Question: I'm having a problem with the "glDrawElements" function in OpenGL. When drawing the model with the function I'm seeing artifacts:

I didn't add any light or texture.
I wrote a class with C++:
'''
//The obj-catcher.h
//Just ignore the Chinese in the code....
#include <gl\glut.h>
#include <gl\glaux.h>
#include"stdlib.h"
#include"string.h"
#include"cstdio"
#include"math.h"
#include"time.h"
#define MAX_LINE_LENGTH 1024 //ac!|a,2a$?aPaeDa e?ao|
AUX_RGBImageRec *LoadBMP(char *Filename) // Loads A Bitmap Image
{
FILE *File=NULL; // File Handle
if (!Filename) // Make Sure A Filename Was Given
{
return NULL; // If Not Return NULL
}
File=fopen(Filename,"r"); // Check To See If The File Exists
if (File) // Does The File Exist?
{
fclose(File); // Close The Handle
return auxDIBImageLoad(Filename); // Load The Bitmap And Return A Pointer
}
return NULL; // If Load Failed Return NULL
}
int LoadGLTextures(int num,char *dir,unsigned int * texture) // Load Bitmaps And Convert To Textures a e 1/2 1/2ca 3/4aaae 1/2ae-2ca1
{
int Status=FALSE; // Status Indicator
AUX_RGBImageRec *TextureImage[1]; // Create Storage Space For The Texture
memset(TextureImage,0,sizeof(TextureImage)); // Set The Pointer To NULL
// Load The Bitmap, Check For Errors, If Bitmap's Not Found Quit
if (TextureImage[0]=LoadBMP(dir))
{
Status=TRUE; // Set The Status To TRUE
glGenTextures(1, &texture[num]); // Create The Texture
// Typical Texture Generation Using Data From The Bitmap
glBindTexture(GL_TEXTURE_2D, texture[num]);
glTexImage2D(GL_TEXTURE_2D, 0, 3, TextureImage[0]->sizeX, TextureImage[0]->sizeY, 0, GL_RGB, GL_UNSIGNED_BYTE, TextureImage[0]->data);
glTexParameteri(GL_TEXTURE_2D,GL_TEXTURE_MIN_FILTER,GL_LINEAR);
glTexParameteri(GL_TEXTURE_2D,GL_TEXTURE_MAG_FILTER,GL_NEAREST);
}
if (TextureImage[0]) // If Texture Exists
{
if (TextureImage[0]->data) // If Texture Image Exists
free(TextureImage[0]->data); // Free The Texture Image Memory
free(TextureImage[0]); // Free The Image Structure
}
return Status; // Return The Status
}
typedef struct vertex
{
GLfloat pos[3];//a 3/4ae!!ae-x,y,z
}vertex;
typedef struct vertexnormals
{
GLfloat io[3];
}vertexnormals;
typedef struct texturecoords
{
GLfloat io[3];
}texturecoords;
typedef struct vertexindex
{
unsigned int Vertex[3];
}vertexindex;
bool fco(FILE *file)
{
if(fclose(file)!=0)
{
perror("fclose");
exit(EXIT_FAILURE);
}
return true;
}
bool getSurface(char *src,vertexindex &vindex)//get surface
{
if(src[0]!='f'||src[1]!=' ') return false;
int i;
int result=0;
for(i=1;i==' ';i++);i++;
for(;;i++)
{
if(src[i]==' ') break;
if(src[i]=='/')
break;
else
{
result*=10;
result+=src[i]-48;
}
}
vindex.Vertex[0]=result-1;
for(;;i++) if(src[i]==' ') break;
for(;i==' ';i++);i++;
result=0;
for(;;i++)
{
if(src[i]==' ') break;
if(src[i]=='/') break;
else
{
result*=10;
result+=src[i]-48;
}
}
vindex.Vertex[1]=result-1;
for(;;i++) if(src[i]==' ') break;
for(;i==' ';i++);i++;
result=0;
for(;;i++)
{
if(src[i]==' '||src[i]==''||src[i]=='
') break;
if(src[i]=='/')
break;
else
{
result*=10;
result+=src[i]-48;
}
}
vindex.Vertex[2]=result-1;
return true;
}
bool getVertex(char *src,vertex &dir)//some shit in here|add:->the shit is done
{
int i;
bool flag[3];
bool pc[3];
double result=0;
int db=0;
bool floa;
memset(flag,0,sizeof(flag));//aeY=ac1aae a®️aeDu a$?ae
memset(pc,0,sizeof(pc));//aePSe'a$?ae
if(src[0]!='v'||src[1]!=' ')
return false;
else
{
floa=false;
for(i=1;src[i+1]==' ';i++);i++;//ae 3/4adegva1aDi a,a,aaedegae®️a 1/2c 1/2®️
for(;;i++)
{
if(src[i]=='
'||src[i]=='') return false;
if(src[i]==' ')
break;
if(src[i]=='-')
pc[0]=true;
if(src[i]<=57&&src[i]>=48)
{
if(!floa)
{
result*=10;
result+=src[i]-48;
}
else
{
result+=(src[i]-48)*pow(10.0,--db);
}
}
else
{
if(src[i]=='.') floa=true;
}
}
if(pc[0]) result=-result;
dir.pos[0]=result;
for(;src[i+1]==' ';i++);i++;//ae 3/4adegc!!a,a,aaedegae®️a1aDi aoa,aaedegae®️a 1/2c 1/2®️
floa=false;
db=0;
result=0;
for(;;i++)
{
if(src[i]=='
'||src[i]=='') return false;
if(src[i]==' ')
break;
if(src[i]=='-')
pc[1]=true;
if(src[i]<=57&&src[i]>=48)
{
if(!floa)
{
result*=10;
result+=src[i]-48;
}
else
{
result+=(src[i]-48)*pow(10.0,--db);
}
}
else
{
if(src[i]=='.') floa=true;
}
}
if(pc[1]) result=-result;
dir.pos[1]=result;
for(;src[i+1]==' ';i++);i++;//ae 3/4adegc!!a,a,aaedegae®️a1aDi aoa,aaedegae®️a 1/2c 1/2®️
floa=false;
db=0;
result=0;
for(;;i++)
{
if(src[i]=='
'||src[i]=='') break;
if(src[i]==' ')
break;
if(src[i]=='-')
pc[2]=true;
if(src[i]<=57&&src[i]>=48)
{
if(!floa)
{
result*=10;
result+=src[i]-48;
}
else
{
result+=(src[i]-48)*pow(10.0,--db);
}
}
else
{
if(src[i]=='.') floa=true;
}
}
if(pc[2]) result=-result;
dir.pos[2]=result;
return true;
}
}
bool getVertexNormals(char *src,vertexnormals &dir)
{
int i;
bool flag[2];
bool pc[3];
double result=0;
int db=0;
bool floa;
memset(flag,0,sizeof(flag));
memset(pc,0,sizeof(pc));
if(!(src[0]=='v'&&src[1]=='n'&&src[2]==' '))
{
return false;
}
else
{
floa=false;
for(i=1;src[i+1]==' ';i++);i++;//ae 3/4adegva1aDi a,a,aaedegae®️a 1/2c 1/2®️
for(;;i++)
{
if(src[i]=='
'||src[i]=='') return false;
if(src[i]==' ')
break;
if(src[i]=='-')
pc[0]=true;
if(src[i]<=57&&src[i]>=48)
{
if(!floa)
{
result*=10;
result+=src[i]-48;
}
else
{
result+=(src[i]-48)*pow(10.0,--db);
}
}
else
{
if(src[i]=='.') floa=true;
}
}
if(pc[0]) result=-result;
dir.io[0]=result;
for(;src[i+1]==' ';i++);i++;//ae 3/4adegc!!a,a,aaedegae®️a1aDi aoa,aaedegae®️a 1/2c 1/2®️
floa=false;
db=0;
result=0;
for(;;i++)
{
if(src[i]=='
'||src[i]=='') return false;
if(src[i]==' ')
break;
if(src[i]=='-')
pc[1]=true;
if(src[i]<=57&&src[i]>=48)
{
if(!floa)
{
result*=10;
result+=src[i]-48;
}
else
{
result+=(src[i]-48)*pow(10.0,--db);
}
}
else
{
if(src[i]=='.') floa=true;
}
}
if(pc[1]) result=-result;
dir.io[1]=result;
for(;src[i+1]==' ';i++);i++;//ae 3/4adegc!!a,a,aaedegae®️a1aDi aoa,aaedegae®️a 1/2c 1/2®️
floa=false;
db=0;
result=0;
for(;;i++)
{
if(src[i]=='
'||src[i]=='') break;
if(src[i]==' ')
break;
if(src[i]=='-')
pc[2]=true;
if(src[i]<=57&&src[i]>=48)
{
if(!floa)
{
result*=10;
result+=src[i]-48;
}
else
{
result+=(src[i]-48)*pow(10.0,--db);
}
}
else
{
if(src[i]=='.') floa=true;
}
}
if(pc[2]) result=-result;
dir.io[2]=result;
return true;
}
}
bool getTextureCoords(char *src,texturecoords &dir)
{
int i;
bool flag[2];
bool pc[3];
double result=0;
int db=0;
bool floa;
memset(flag,0,sizeof(flag));
memset(pc,0,sizeof(pc));
if(!(src[0]=='v'&&src[1]=='t'&&src[2]==' '))
{
return false;
}
else
{
floa=false;
for(i=1;src[i+1]==' ';i++);i++;//ae 3/4adegva1aDi a,a,aaedegae®️a 1/2c 1/2®️
for(;;i++)
{
if(src[i]=='
'||src[i]=='') return false;
if(src[i]==' ')
break;
if(src[i]=='-')
pc[0]=true;
if(src[i]<=57&&src[i]>=48)
{
if(!floa)
{
result*=10;
result+=src[i]-48;
}
else
{
result+=(src[i]-48)*pow(10.0,--db);
}
}
else
{
if(src[i]=='.') floa=true;
}
}
if(pc[0]) result=-result;
dir.io[0]=result;
for(;src[i+1]==' ';i++);i++;//ae 3/4adegc!!a,a,aaedegae®️a1aDi aoa,aaedegae®️a 1/2c 1/2®️
floa=false;
db=0;
result=0;
for(;;i++)
{
if(src[i]=='
'||src[i]=='') return false;
if(src[i]==' ')
break;
if(src[i]=='-')
pc[1]=true;
if(src[i]<=57&&src[i]>=48)
{
if(!floa)
{
result*=10;
result+=src[i]-48;
}
else
{
result+=(src[i]-48)*pow(10.0,--db);
}
}
else
{
if(src[i]=='.') floa=true;
}
}
if(pc[1]) result=-result;
dir.io[1]=result;
for(;src[i+1]==' ';i++);i++;//ae 3/4adegc!!a,a,aaedegae®️a1aDi aoa,aaedegae®️a 1/2c 1/2®️
floa=false;
db=0;
result=0;
for(;;i++)
{
if(src[i]=='
'||src[i]=='') break;
if(src[i]==' ')
break;
if(src[i]=='-')
pc[2]=true;
if(src[i]<=57&&src[i]>=48)
{
if(!floa)
{
result*=10;
result+=src[i]-48;
}
else
{
result+=(src[i]-48)*pow(10.0,--db);
}
}
else
{
if(src[i]=='.') floa=true;
}
}
if(pc[2]) result=-result;
dir.io[2]=result;
return true;
}
}
bool getdir(char * dir,char * tem)
{
int i,m=strlen(tem),num=0,j;
for(i=0;i<m;i++)
{
if(dir[i]=='\')
num++;
}
for(i=0,j=0;i<m;i++)
{
tem[i]=dir[i];
if(dir[i]=='\')
j++;
if(j==num)
break;
}
tem[i+1]='';
return true;
}
bool getmtl(char *src,FILE *fp,char * dir)
{
int i,m=strlen(src),n;
char temp[100];
if(m<6) return false;
if(!(src[0]=='m'&&src[1]=='t'&&src[2]=='l'&&src[3]=='l'&&src[4]=='i'&&src[5]=='b'&&src[6]==' ')) return false;
src[m-1]='';
getdir(dir,temp);
n=strlen(temp);
for(i=n;i<m;i++)
temp[i]=src[i-n+7];
fp=fopen(temp,"r");
if(fp==NULL)
{
perror(temp);
return false;
}
else
printf("Dao aY=aee'"aoaea :%s
",temp);
return true;
}
class Container
{
public:
Container(char *fp)//Shi c"aePa?e!"a?e-objZhong ae-e!aaaea,ae!aeLing
{
int t1,t2;
t1=clock();
int cur=0;
int i[8]={0,0,0,0,0,0,0,0};
int vcur=0;
int tcur=0;
mtlfnum=0;
VertexNumber=0;
TriangleNumber=0;
VertexNormals=0;
TextureCoords=0;
if((file=fopen(fp,"r"))==NULL)
{
perror(fp);
exit(1);
}
printf("Di a,ae!!eaaeJian eC/a$?cZhong ...
");
while(fgets(buffer,MAX_LINE_LENGTH,file)!=NULL)
{
cur++;
if(buffer[0]=='#')
continue;
if(buffer[0]=='m'&&buffer[1]=='t'&&buffer[2]=='l'&&buffer[3]=='l'&&buffer[4]=='i'&&buffer[5]=='b'&&buffer[6]==' ')//c+-ao&&Fu a*cce*-aeaoaeYi a,a 1/4eae3e®️?e®️aa
mtlfnum++;
if(buffer[0]=='v'&&buffer[1]==' ')
VertexNumber++;
if(buffer[0]=='f')
TriangleNumber++;
if(buffer[0]=='v'&&buffer[1]=='n')
VertexNormals++;
if(buffer[0]=='v'&&buffer[1]=='t')
TextureCoords++;
}
printf("Di a,ae!!eC/a$?ca*2c"ae
aa 3/4a?!ae-:aee'"aoaedeg:%d Ding c1aedegi 1/4%d eC/aedeg:%d ae3co?aedegi 1/4%d Wen caae aedeg:%d
",mtlfnum,VertexNumber,TriangleNumber,VertexNormals,TextureCoords);
v=new vertex [VertexNumber];
vn=new vertexnormals[VertexNormals];
vt=new texturecoords[TextureCoords];
vindex=new vertexindex[TriangleNumber];
mtl=new FILE * [mtlfnum];
fco(file);
if((file=fopen(fp,"r"))==NULL)
{
perror(fp);
exit(1);
}
cur=0;
printf("aePSa"e-"aY=ae"!aaedegae®️...
");
while(fgets(buffer,MAX_LINE_LENGTH,file)!=NULL)
{
cur++;
if(i[0]<=VertexNumber)
if(getVertex(buffer,v[i[0]]))
i[0]++;
if(i[1]<=TriangleNumber)
if(getSurface(buffer,vindex[i[1]]))
i[1]++;
if(i[2]<=VertexNormals)
if(getVertexNormals(buffer,vn[i[2]]))
i[2]++;
if(i[3]<=TextureCoords)
if(getTextureCoords(buffer,vt[i[3]]))
i[3]++;
if(i[4]<=mtlfnum)
if(getmtl(buffer,mtl[i[4]],fp))
i[4]++;
}
t2=clock();
printf("Du aY=ae"!aaeai 1/4
c"aeP%5d(ms)
",t2-t1);
}
~Container()
{
fco(file);
if(v)
{
delete(v);
v=NULL;
}
if(vt)
{
delete(vt);
vt=NULL;
}
if(vn)
{
delete(vn);
vn=NULL;
}
if(mtl)
{
for(int i=0;i<mtlfnum;i++)
fco(mtl[i]);
delete mtl;
mtl=NULL;
}
}
inline int get_tnum(){return TriangleNumber;}
inline int get_vnum(){return VertexNumber;}
inline int get_vnnum(){return VertexNormals;}
inline int get_vtnum(){return TextureCoords;}
inline vertex * get_v() {return v; }
inline vertexnormals* get_vn(){return vn; }
inline texturecoords* get_vt(){return vt; }
inline vertexindex* get_vi(){return vindex; }
private:
FILE *file;
int VertexNumber;
int TriangleNumber;
int VertexNormals;
int mtlfnum;
int TextureCoords;
char buffer[MAX_LINE_LENGTH];
FILE **mtl;
vertexindex *vindex;
vertex *v;
texturecoords *vt;
vertexnormals *vn;
};
'''
and
'''
#include <Gl\glut.h>
#include <math.h>
#include"obj-catcher.h"
#include"stdlib.h"
Container A("models\SCAR.obj");
#define GL_PI 3.1415926f
#define bCull 1
#define bDepth 1
#define bOutline 1
double xRot=0.0f,yRot=0.0f,x=0.0f,y=0.0f,dx=0.8f,dy=1.0f;
GLfloat nRange=50.0f;
static GLfloat aspe;
unsigned int te[37];
GLuint sample=1;
void SetupRC()
{
glClearColor(0.0f,0.0f,0.0f,1.0f);
glColor3f(0.0f,1.0f,0.0f);
glShadeModel(GL_FLAT);//Dan Diao Zhao Se
glEnableClientState(GL_VERTEX_ARRAY);
glVertexPointer(3,GL_FLOAT,0,(float *)A.get_v());
glNewList(sample,GL_COMPILE);
glDrawElements(GL_TRIANGLES,A.get_tnum()*3,GL_UNSIGNED_INT,A.get_vi());
glEndList();
}
void ChangeSize(GLsizei w,GLsizei h)
{
if(h==0)
h=1;
glViewport(0,0,w,h);
glMatrixMode(GL_PROJECTION);
glLoadIdentity();
if(w<=h)
{
aspe=h/w;
glOrtho(-nRange,nRange,-nRange*h/w,nRange*h/w,-nRange,nRange);
}
else
{
aspe=w/h;
glOrtho(-nRange*w/h,nRange*w/h,-nRange,nRange,-nRange,nRange);
}
glMatrixMode(GL_MODELVIEW);
glLoadIdentity();
glutSwapBuffers();
}
void RenderScene(void)
{
glClear(GL_COLOR_BUFFER_BIT|GL_DEPTH_BUFFER_BIT);
glColor3f(1.0,1.0,1.0);
glPushMatrix();
// yRot++;
if(yRot>360) yRot=0;
glRotatef(xRot,1.0f,0.0f,0.0f);
glRotatef(yRot,0.0f,1.0f,0.0f);
glCallList(sample);
glPopMatrix();
glutSwapBuffers();
}
void processSpecialKeys(int key,int x,int y)//Jian Wei Kong Zhi
{
if(key==GLUT_KEY_UP)
xRot--;
if(key==GLUT_KEY_DOWN)
xRot++;
if(key==GLUT_KEY_RIGHT)
yRot++;
if(key==GLUT_KEY_LEFT)
yRot--;
if(key==27)
exit(1);
}
void TimerFunction(int value)
{
glutPostRedisplay();
glutTimerFunc(1,TimerFunction,1);
}
int main(int argc,char*argv[])
{
glutInit( &argc , argv );
glutInitDisplayMode(GLUT_DOUBLE|GLUT_RGB);
glutInitWindowSize(400,400);
glutCreateWindow("caption");
glutReshapeFunc(ChangeSize);
glutDisplayFunc(RenderScene);
glutSpecialFunc(processSpecialKeys);
glutTimerFunc(1,TimerFunction,1);
SetupRC();
glutMainLoop();
return 0;
}
'''
Can you give me some advise to solve the problem?
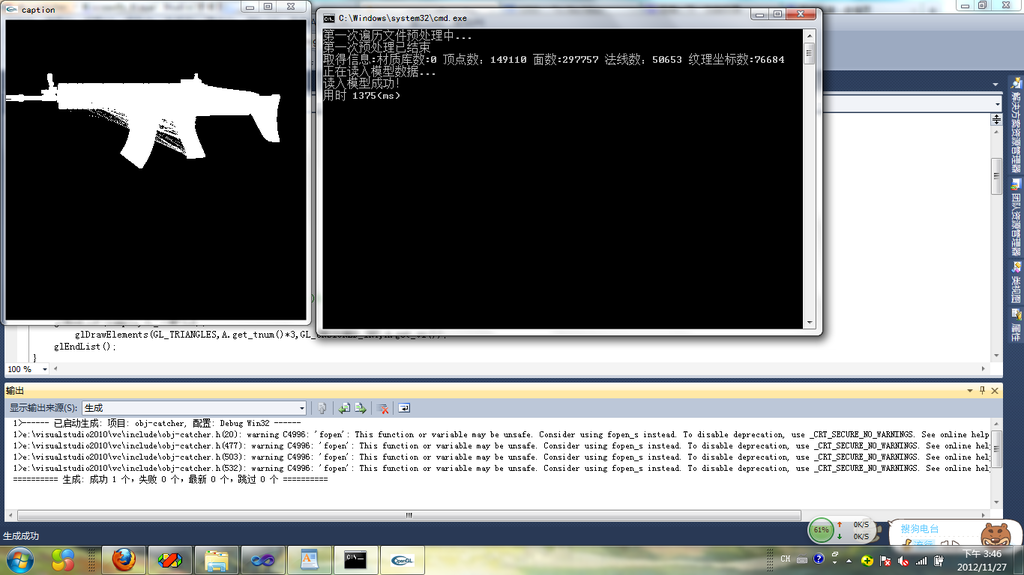
Answer: Looks like either your elements data or vertex data is not correct or miss-aligned between them. I have seen similar problems when you don't specify correctly the stride or offset on you vertex data. Post some code here about how you setup your elements and vertex arrays before calling glDrawElements.
TIP: Start small, for example with a Quad o a Cube, then move to a complex mesh, then add texturing and lighting.